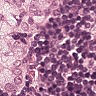
Metastatic tissue present: yes